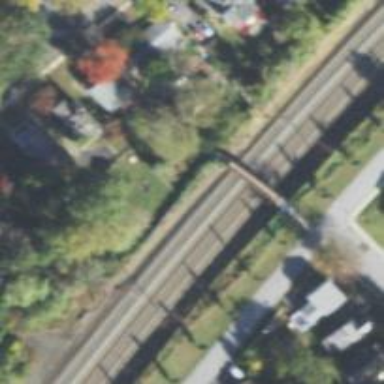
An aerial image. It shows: Railway with electrified contact lines.